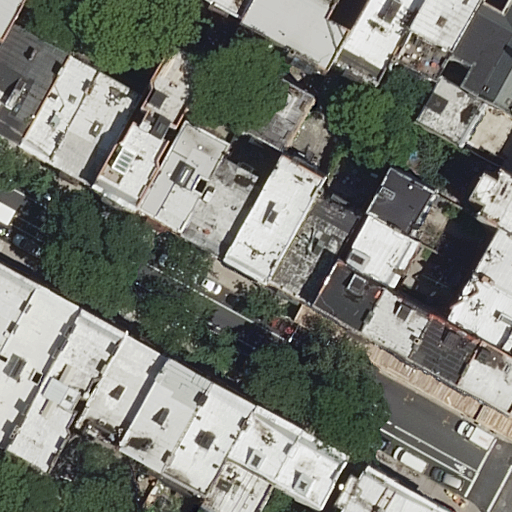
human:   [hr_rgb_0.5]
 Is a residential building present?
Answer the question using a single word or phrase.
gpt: yes

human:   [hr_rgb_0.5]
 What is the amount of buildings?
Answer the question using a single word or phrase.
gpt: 36

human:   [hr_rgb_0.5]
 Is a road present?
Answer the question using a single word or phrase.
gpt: yes

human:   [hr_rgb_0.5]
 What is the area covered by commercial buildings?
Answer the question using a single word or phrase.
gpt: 0m2

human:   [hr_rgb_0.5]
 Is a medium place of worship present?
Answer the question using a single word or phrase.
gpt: no

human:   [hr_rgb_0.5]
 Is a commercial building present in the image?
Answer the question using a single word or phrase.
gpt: no

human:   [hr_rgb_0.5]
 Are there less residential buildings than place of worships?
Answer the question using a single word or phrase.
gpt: no

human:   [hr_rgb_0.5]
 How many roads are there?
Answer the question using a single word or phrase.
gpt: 3

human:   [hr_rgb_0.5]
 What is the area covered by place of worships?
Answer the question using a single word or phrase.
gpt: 645m2

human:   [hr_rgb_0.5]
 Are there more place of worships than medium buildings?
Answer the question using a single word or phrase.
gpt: no

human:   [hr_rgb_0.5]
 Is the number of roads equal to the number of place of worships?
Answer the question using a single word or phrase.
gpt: no

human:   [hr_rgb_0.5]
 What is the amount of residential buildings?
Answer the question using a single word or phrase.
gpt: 35

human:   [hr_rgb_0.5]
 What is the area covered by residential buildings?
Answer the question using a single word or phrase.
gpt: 5146m2

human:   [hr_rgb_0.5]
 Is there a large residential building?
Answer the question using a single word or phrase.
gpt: no

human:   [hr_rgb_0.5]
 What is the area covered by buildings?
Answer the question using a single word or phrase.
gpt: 5791m2

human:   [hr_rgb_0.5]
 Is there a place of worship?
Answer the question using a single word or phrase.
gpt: yes

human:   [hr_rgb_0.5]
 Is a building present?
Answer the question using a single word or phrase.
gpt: yes

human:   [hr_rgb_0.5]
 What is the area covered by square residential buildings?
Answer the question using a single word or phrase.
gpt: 0m2

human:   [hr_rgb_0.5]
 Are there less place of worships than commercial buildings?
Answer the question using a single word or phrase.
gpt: no

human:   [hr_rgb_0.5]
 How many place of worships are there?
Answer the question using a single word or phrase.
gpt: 1

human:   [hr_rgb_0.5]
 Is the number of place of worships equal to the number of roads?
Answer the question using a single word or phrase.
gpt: no

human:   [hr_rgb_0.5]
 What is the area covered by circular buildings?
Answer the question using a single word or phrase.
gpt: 0m2

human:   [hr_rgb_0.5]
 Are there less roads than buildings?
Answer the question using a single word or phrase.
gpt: yes

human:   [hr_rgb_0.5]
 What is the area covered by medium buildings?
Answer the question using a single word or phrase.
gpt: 4843m2

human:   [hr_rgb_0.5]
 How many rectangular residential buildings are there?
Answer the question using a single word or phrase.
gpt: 28

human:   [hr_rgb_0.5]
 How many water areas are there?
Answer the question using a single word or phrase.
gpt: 0

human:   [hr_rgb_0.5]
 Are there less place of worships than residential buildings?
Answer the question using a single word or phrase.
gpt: yes

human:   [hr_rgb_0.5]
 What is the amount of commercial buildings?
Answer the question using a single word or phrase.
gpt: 0

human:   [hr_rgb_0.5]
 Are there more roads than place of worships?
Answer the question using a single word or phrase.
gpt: yes

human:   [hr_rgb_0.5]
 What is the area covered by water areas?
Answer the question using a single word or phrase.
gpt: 0m2

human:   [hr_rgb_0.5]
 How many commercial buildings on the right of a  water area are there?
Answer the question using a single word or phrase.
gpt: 0

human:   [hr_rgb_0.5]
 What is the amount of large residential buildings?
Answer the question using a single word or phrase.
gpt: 0

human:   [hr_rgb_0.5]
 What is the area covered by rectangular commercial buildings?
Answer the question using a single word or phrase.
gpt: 0m2

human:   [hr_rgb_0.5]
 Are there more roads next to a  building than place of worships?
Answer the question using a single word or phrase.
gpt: yes

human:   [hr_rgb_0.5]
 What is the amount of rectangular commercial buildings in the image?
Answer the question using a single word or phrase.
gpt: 0

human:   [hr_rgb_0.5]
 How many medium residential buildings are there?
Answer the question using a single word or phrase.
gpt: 28

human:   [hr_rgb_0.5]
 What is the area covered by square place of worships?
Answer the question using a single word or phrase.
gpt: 0m2

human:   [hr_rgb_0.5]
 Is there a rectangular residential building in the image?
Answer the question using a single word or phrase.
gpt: yes

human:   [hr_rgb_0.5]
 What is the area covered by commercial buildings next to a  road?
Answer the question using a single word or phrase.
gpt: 0m2

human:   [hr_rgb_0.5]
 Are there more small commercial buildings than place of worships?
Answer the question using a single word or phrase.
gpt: no

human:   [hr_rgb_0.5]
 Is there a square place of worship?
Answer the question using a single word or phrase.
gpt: no

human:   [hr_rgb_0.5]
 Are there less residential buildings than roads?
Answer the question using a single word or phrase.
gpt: no

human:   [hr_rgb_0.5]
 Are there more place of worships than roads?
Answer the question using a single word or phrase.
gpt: no

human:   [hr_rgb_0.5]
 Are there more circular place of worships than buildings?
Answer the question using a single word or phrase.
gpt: no

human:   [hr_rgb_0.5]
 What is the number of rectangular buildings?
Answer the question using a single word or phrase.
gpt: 28

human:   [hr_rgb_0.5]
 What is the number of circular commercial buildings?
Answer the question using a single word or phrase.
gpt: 0

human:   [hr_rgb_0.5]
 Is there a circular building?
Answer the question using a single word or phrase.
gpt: no

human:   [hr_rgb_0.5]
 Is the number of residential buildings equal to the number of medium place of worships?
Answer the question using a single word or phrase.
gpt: no

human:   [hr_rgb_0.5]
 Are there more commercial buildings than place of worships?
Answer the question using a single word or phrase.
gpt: no

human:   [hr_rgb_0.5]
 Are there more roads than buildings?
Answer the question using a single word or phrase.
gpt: no

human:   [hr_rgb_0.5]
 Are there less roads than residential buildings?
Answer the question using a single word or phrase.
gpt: yes

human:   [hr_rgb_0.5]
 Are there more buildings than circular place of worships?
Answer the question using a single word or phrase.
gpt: yes

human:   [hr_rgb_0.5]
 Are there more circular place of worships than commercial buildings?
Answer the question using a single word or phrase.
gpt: no

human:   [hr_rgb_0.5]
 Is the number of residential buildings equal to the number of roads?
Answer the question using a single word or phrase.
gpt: no

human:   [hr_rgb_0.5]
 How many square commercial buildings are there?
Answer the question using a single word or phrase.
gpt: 0

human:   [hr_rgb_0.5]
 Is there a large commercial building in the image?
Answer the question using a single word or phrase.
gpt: no

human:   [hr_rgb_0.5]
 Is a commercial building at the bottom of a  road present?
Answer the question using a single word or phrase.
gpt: no

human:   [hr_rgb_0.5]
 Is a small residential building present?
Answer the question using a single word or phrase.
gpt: yes

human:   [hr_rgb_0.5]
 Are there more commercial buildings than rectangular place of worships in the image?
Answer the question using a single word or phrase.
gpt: no

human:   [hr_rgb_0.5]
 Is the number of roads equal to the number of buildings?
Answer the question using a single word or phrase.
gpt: no

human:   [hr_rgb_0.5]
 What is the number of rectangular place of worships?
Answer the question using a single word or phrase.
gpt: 0

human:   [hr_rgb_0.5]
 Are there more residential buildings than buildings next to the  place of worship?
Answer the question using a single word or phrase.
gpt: no

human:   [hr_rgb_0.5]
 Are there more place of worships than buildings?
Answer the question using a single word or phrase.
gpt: no

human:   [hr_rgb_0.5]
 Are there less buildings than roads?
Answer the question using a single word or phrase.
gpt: no